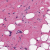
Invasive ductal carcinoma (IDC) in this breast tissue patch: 0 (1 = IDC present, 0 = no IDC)